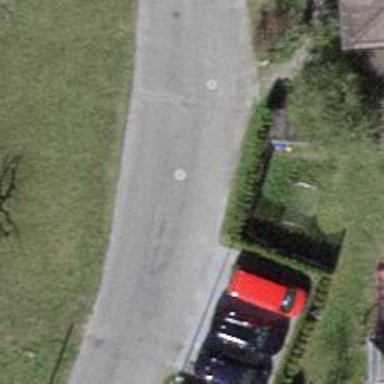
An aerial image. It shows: Residential road with asphalt surface.